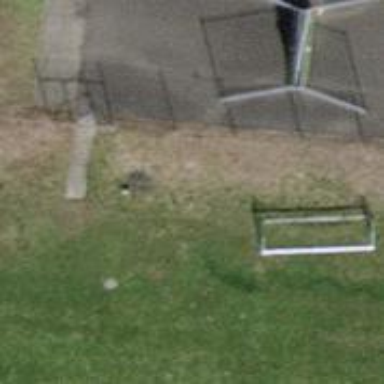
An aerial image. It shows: Tennis court in leisure pitch.